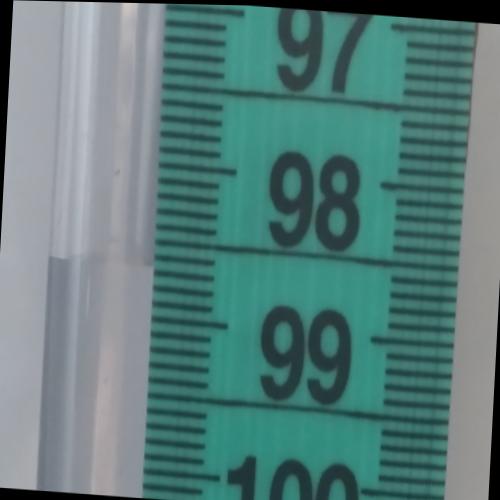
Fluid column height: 98.7 cm